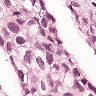
Metastatic tissue present: yes